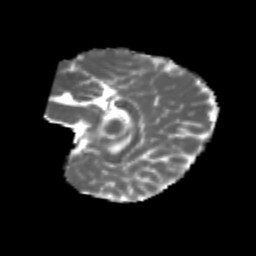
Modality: MD
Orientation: sagittal
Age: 6
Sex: female
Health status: healthy